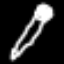
Label: pencil